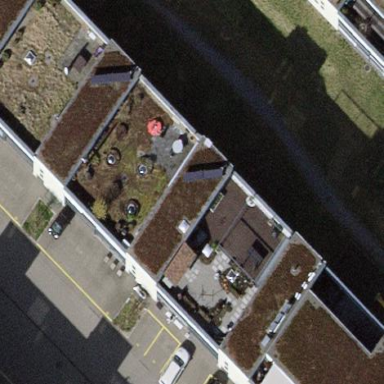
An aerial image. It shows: Terrace building.